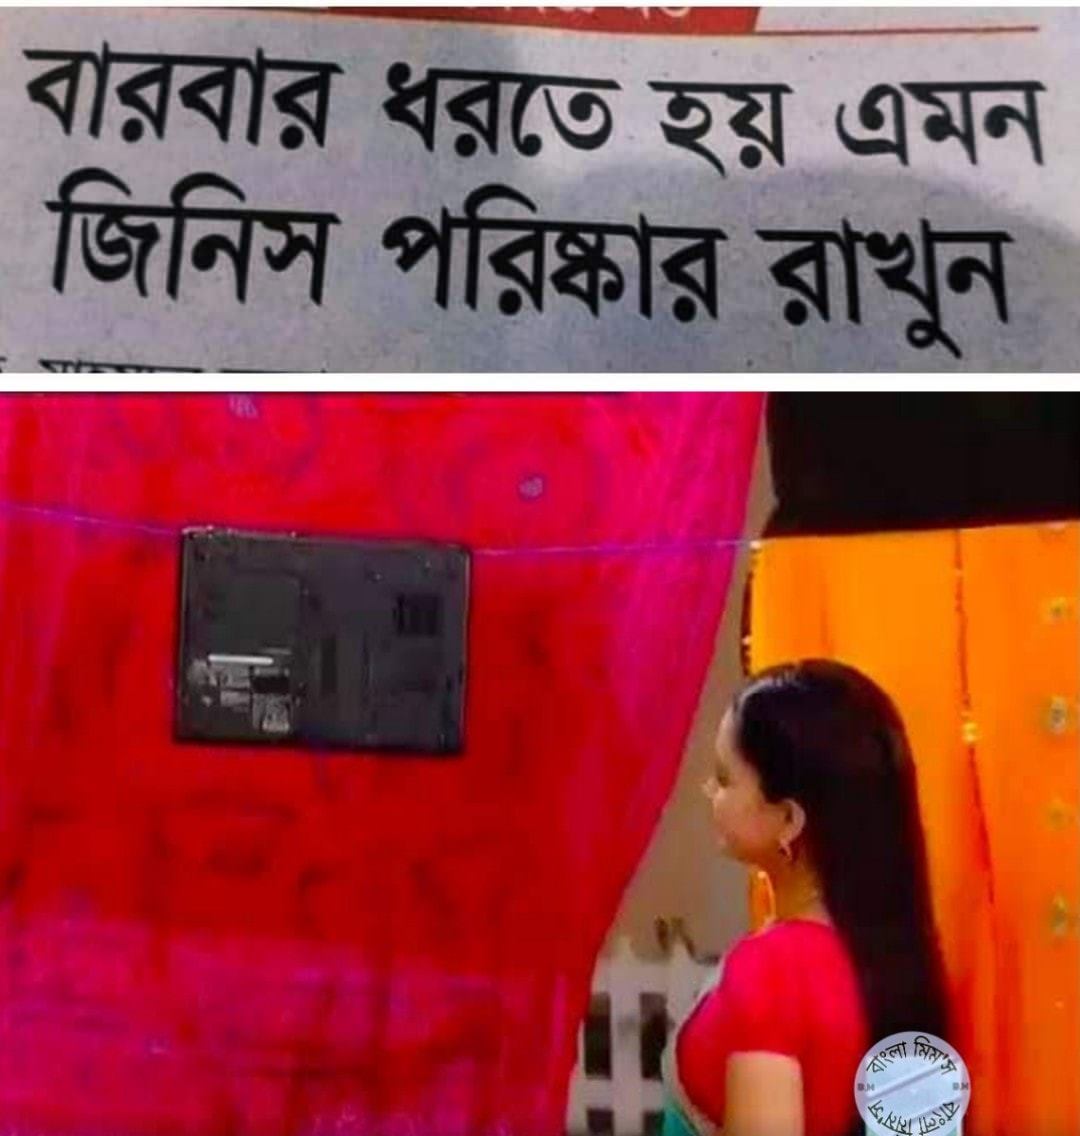
Caption: বারবার ধরতে হয় এমন জিনিস পরিষ্কার রাখুন
Label: non-hate